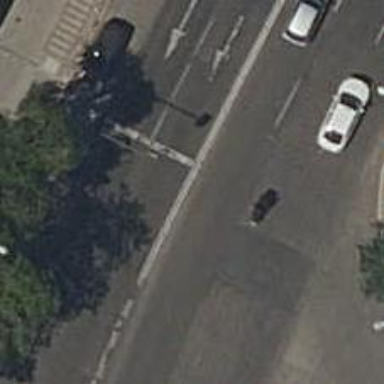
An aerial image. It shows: Secondary road with asphalt surface.